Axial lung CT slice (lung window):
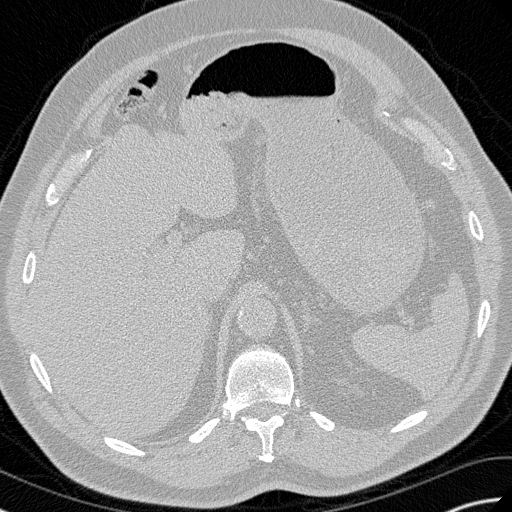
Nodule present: no